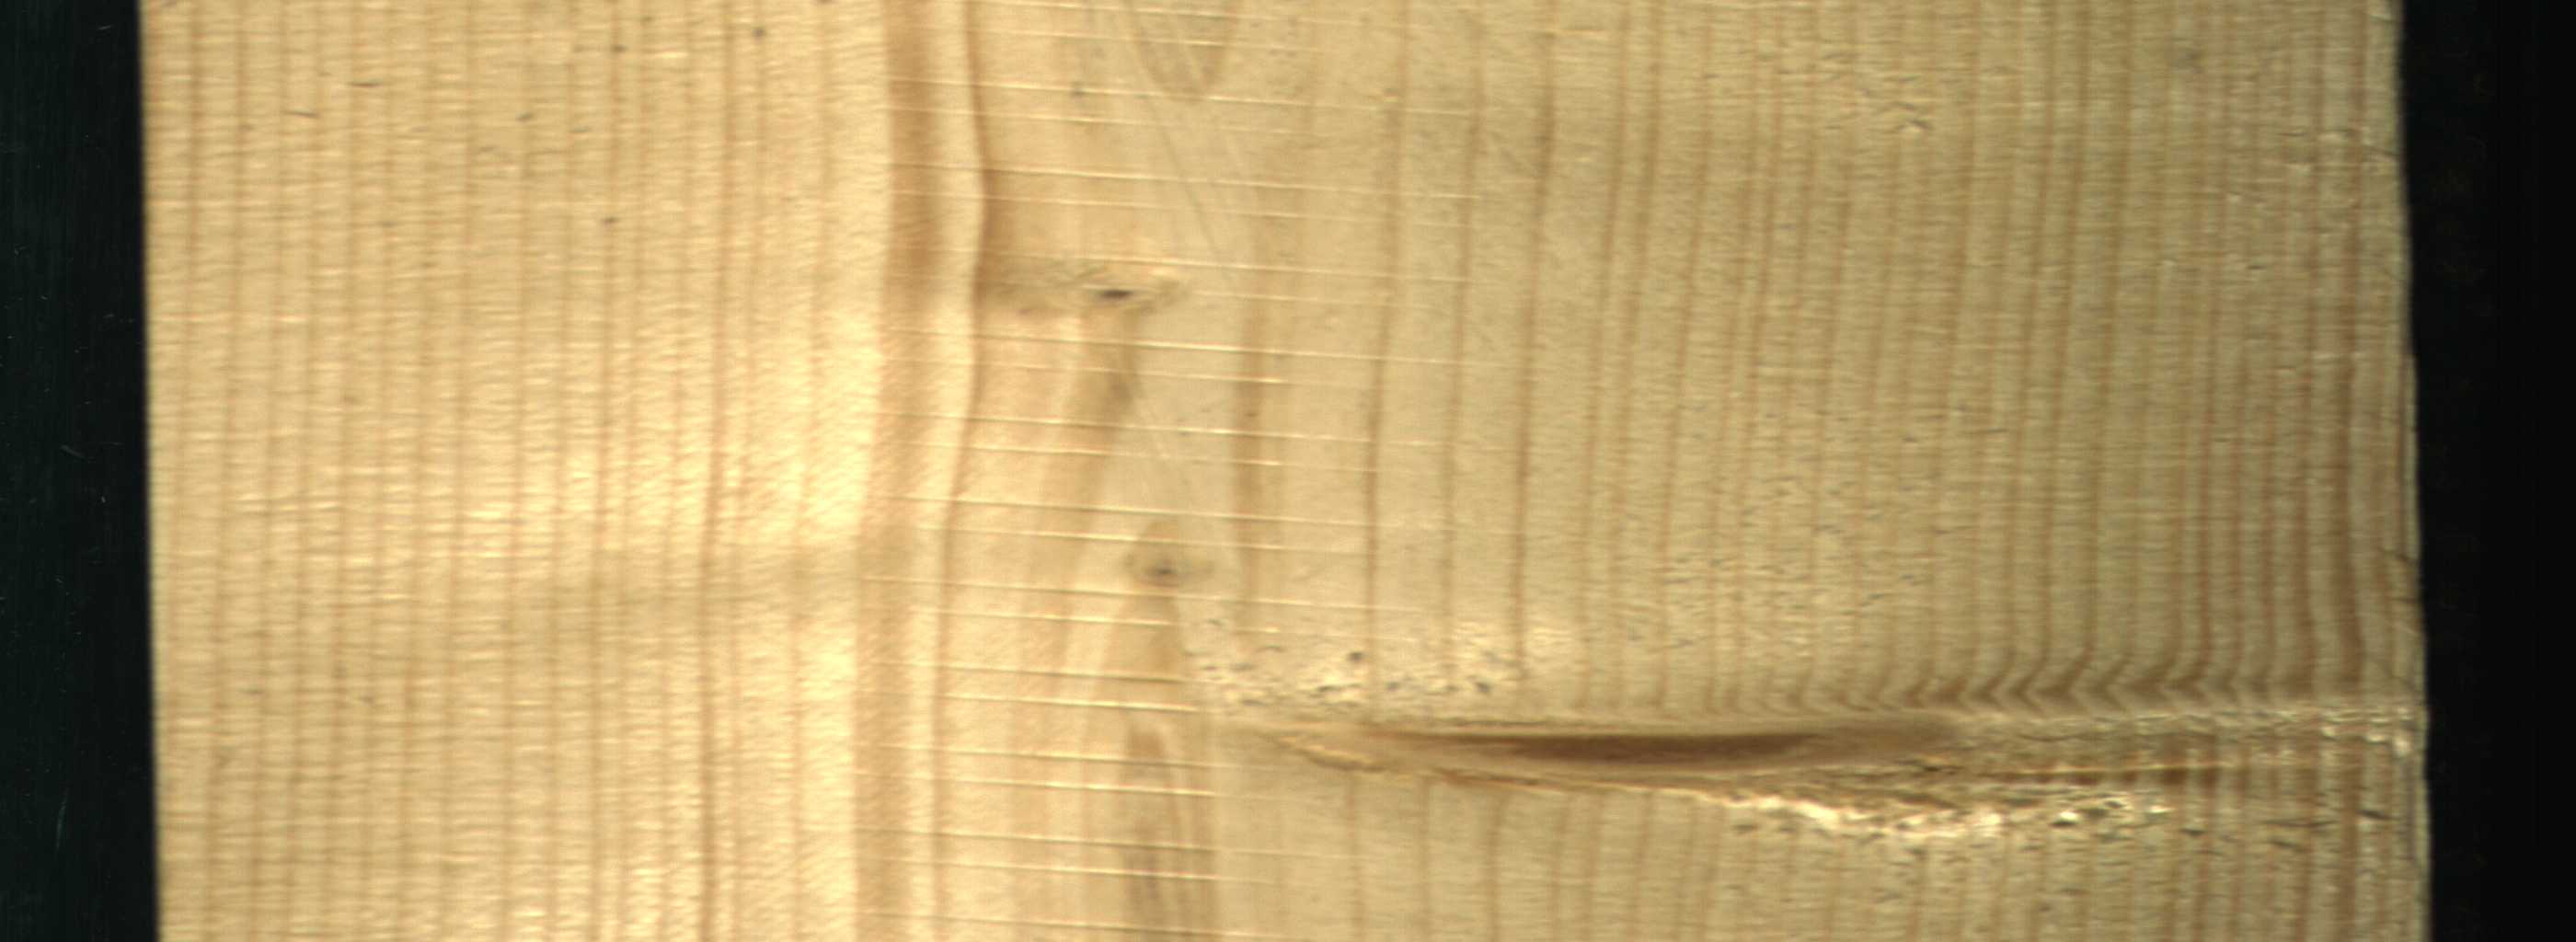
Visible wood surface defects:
Live_Knot
Live_Knot
Live_Knot